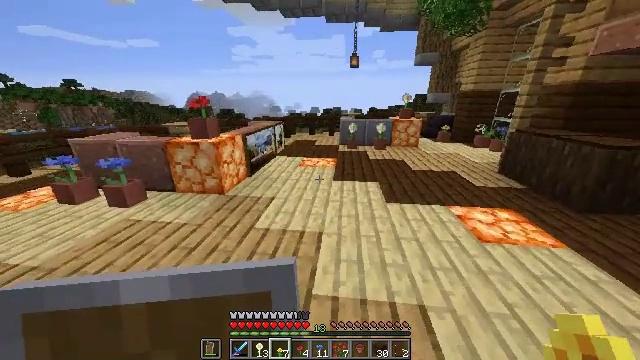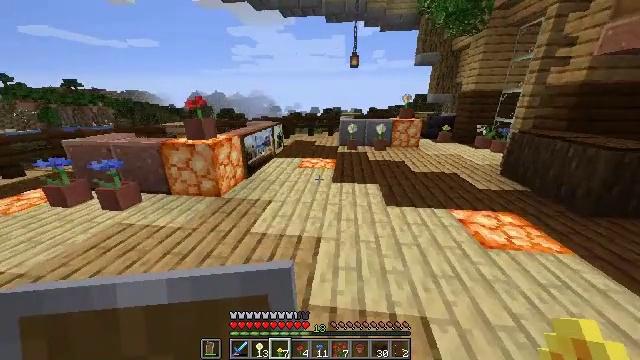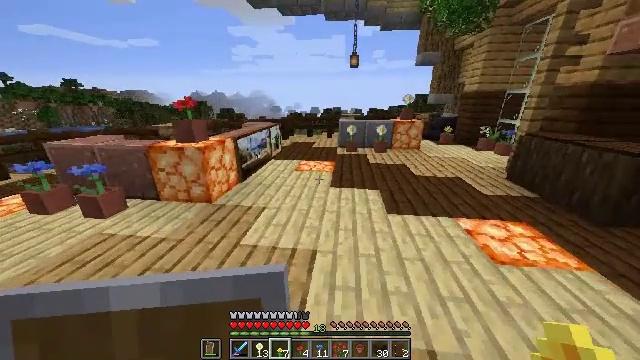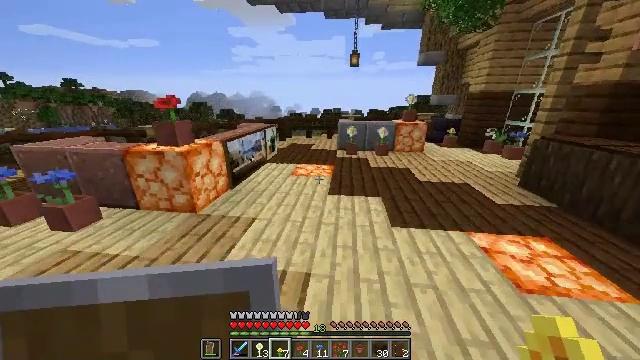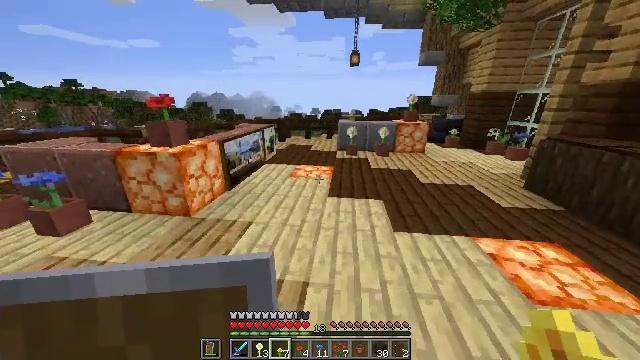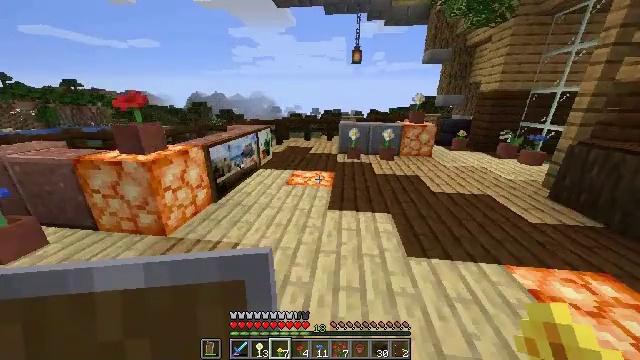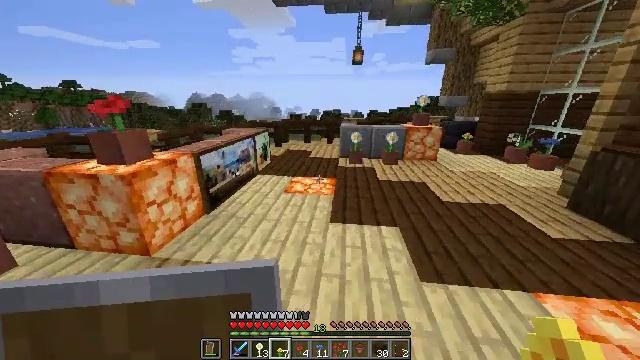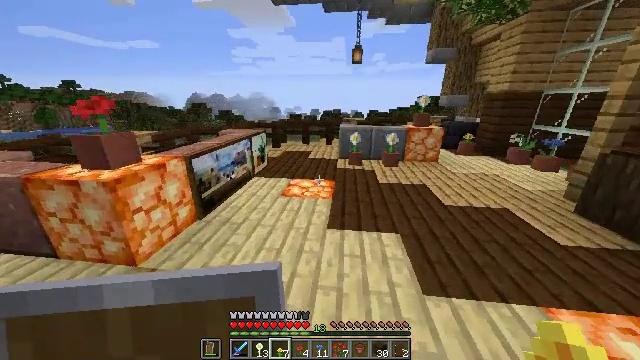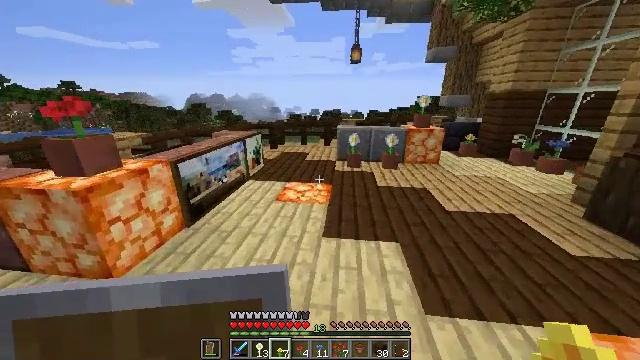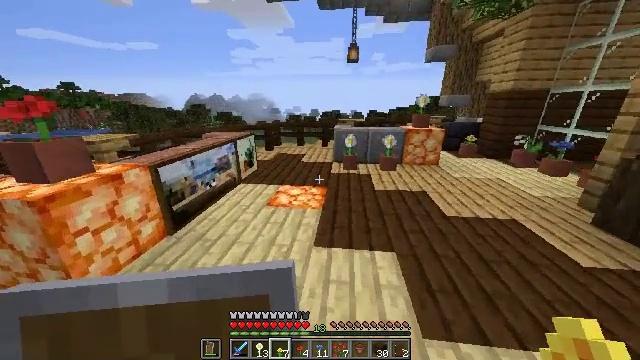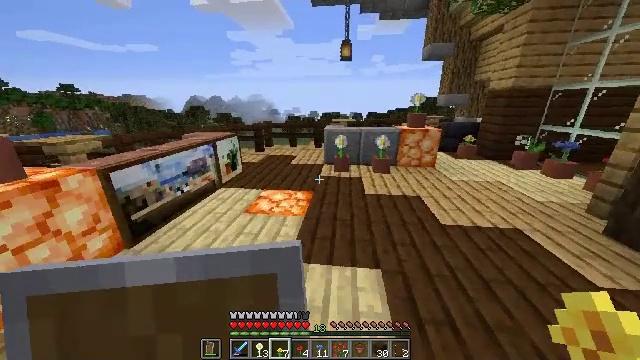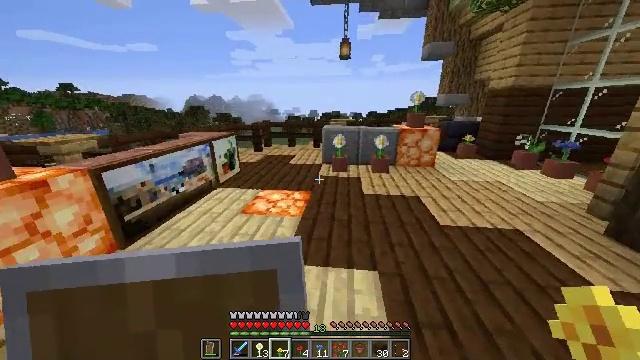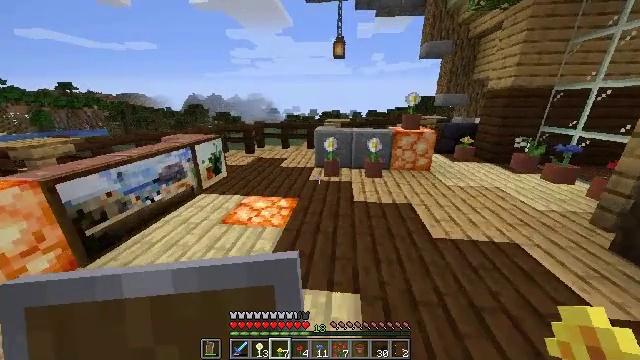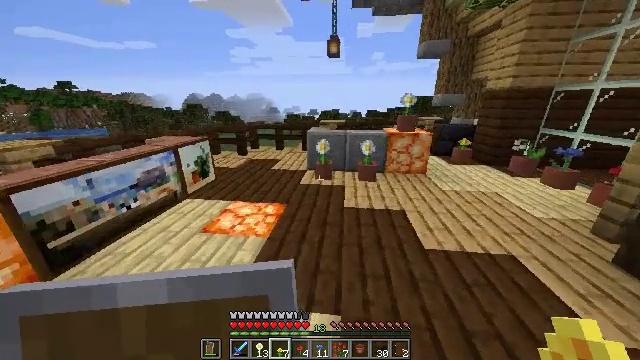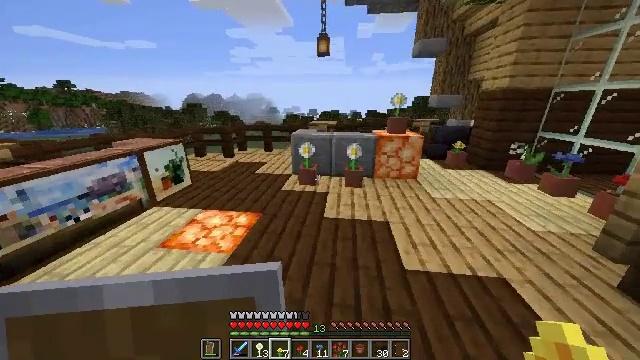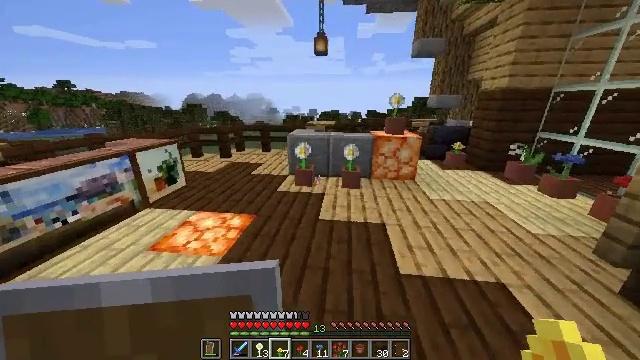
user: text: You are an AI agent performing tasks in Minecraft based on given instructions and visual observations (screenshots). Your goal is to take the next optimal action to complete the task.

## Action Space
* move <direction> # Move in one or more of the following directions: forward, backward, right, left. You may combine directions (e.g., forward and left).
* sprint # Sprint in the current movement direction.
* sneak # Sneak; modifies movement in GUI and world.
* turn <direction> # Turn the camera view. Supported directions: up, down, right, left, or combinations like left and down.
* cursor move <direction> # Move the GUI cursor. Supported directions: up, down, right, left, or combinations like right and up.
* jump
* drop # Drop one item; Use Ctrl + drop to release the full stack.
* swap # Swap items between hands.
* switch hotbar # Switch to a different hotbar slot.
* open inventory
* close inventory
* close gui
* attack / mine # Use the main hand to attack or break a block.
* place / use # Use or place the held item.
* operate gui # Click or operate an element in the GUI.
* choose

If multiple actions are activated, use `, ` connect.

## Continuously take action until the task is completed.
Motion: motion action
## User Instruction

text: Mine the potted oxeye daisy.
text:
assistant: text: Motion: move forward
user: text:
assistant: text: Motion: move forward
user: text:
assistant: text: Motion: move forward
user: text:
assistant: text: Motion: move forward
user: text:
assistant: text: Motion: move forward
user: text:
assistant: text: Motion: move forward
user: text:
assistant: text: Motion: move forward and move right
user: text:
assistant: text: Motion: move forward and move right
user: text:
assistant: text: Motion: move forward and move right
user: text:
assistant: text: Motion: move forward and move right
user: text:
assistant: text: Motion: move forward and move right
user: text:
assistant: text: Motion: move forward and move right
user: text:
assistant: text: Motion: move forward and move right
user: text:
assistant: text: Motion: move forward and move right
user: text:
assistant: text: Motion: move forward and move right
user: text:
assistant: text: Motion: move forward and move right
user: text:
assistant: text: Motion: move forward and move right
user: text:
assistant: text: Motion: move forward and move right
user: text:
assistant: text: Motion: move forward and move right, turn up
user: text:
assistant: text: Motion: move forward, turn right and up
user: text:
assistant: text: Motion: move forward, turn right and up
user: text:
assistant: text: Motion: move forward, turn right and up
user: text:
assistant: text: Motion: move forward
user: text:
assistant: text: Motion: move forward
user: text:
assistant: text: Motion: move forward
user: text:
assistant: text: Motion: move forward
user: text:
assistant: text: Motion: move forward, turn left and down
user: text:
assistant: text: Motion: move forward, turn left and down
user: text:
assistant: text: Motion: move forward, turn left and down
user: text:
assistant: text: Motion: move forward, turn left and down